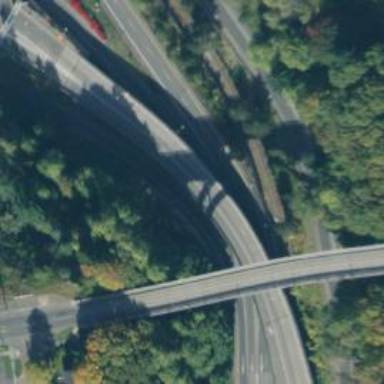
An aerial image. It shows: Motorway junction.